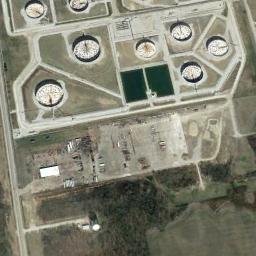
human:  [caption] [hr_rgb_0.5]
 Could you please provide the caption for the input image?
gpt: There are about ten storage tanks here .

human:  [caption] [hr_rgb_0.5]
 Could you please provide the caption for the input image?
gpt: There are several neatly arranged large oil storage tanks in the factory, And there are large lawns in the factory .

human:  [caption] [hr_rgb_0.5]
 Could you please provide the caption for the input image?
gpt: There are many storage tanks on the bare land .

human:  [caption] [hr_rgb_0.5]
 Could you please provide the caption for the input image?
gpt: There is a building next to the storage tanks .

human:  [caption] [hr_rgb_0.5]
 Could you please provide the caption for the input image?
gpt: There are some storage tanks on green lawns .